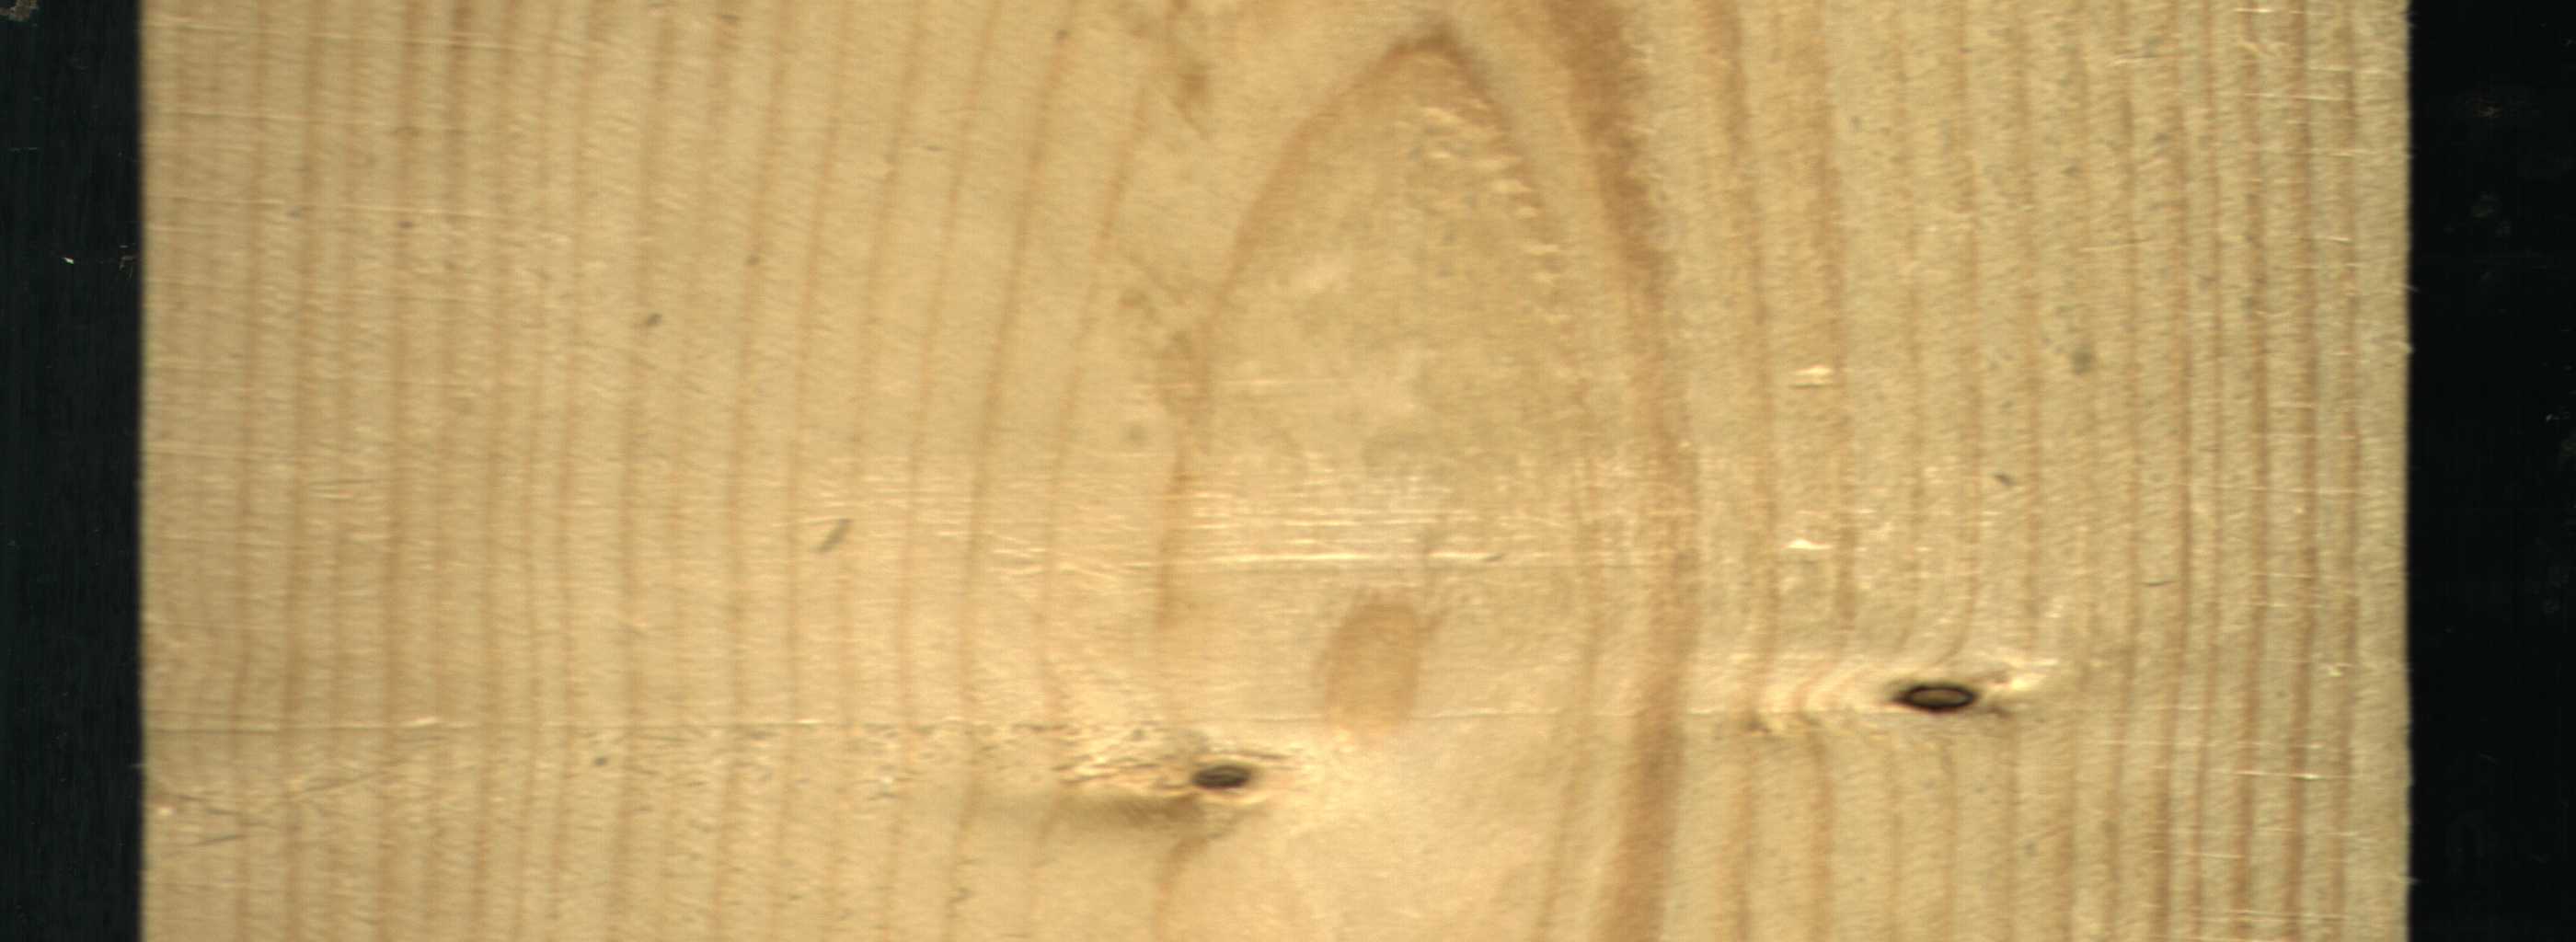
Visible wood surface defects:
Dead_Knot
Live_Knot